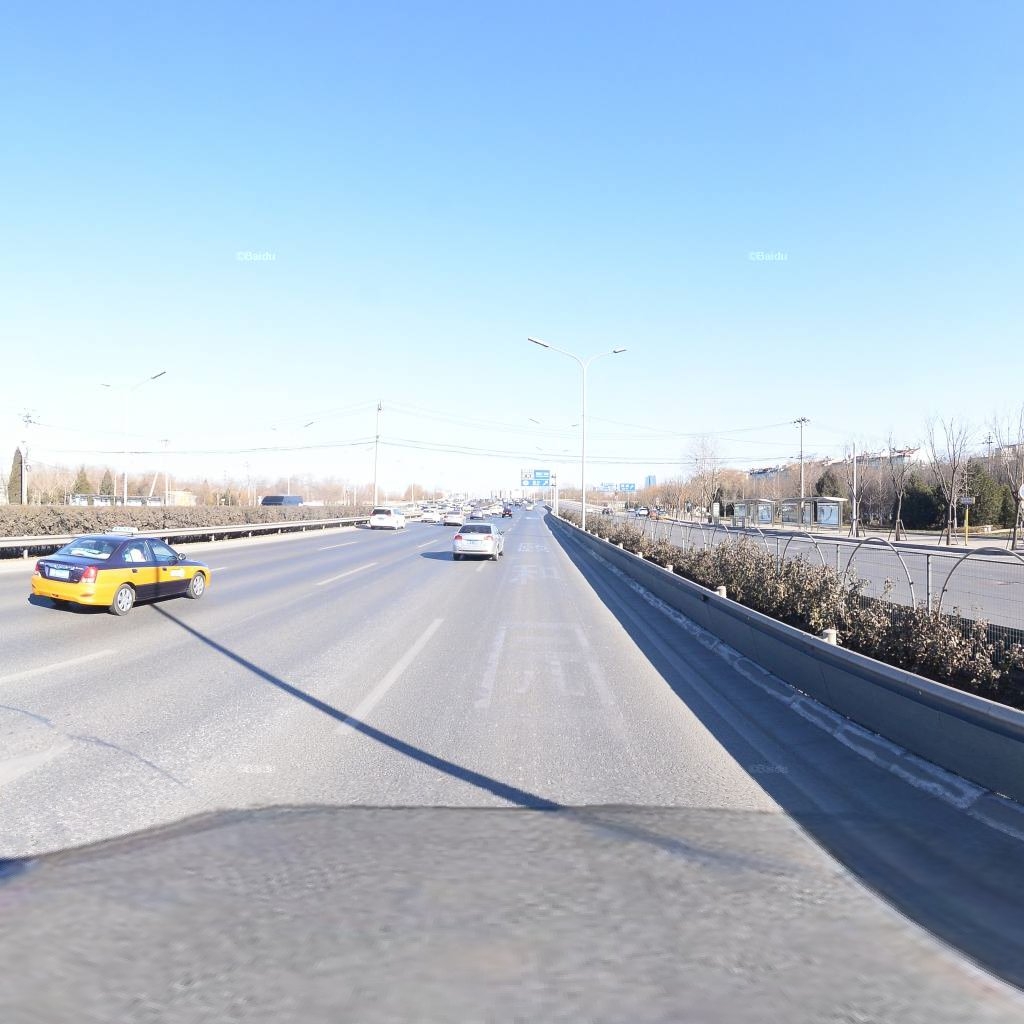
Region: Haidian
Road damage annotations: transverse patch, transverse patch